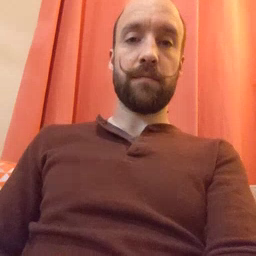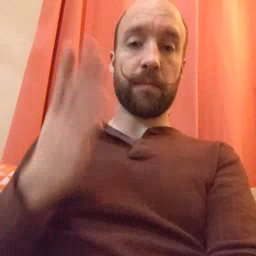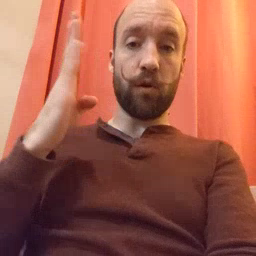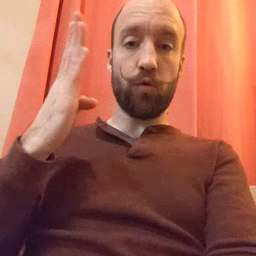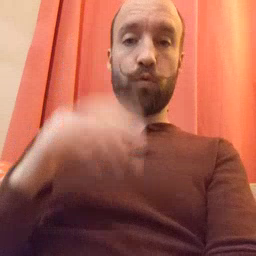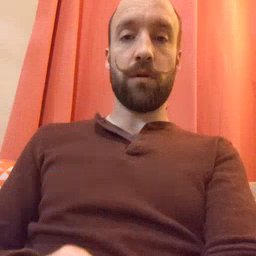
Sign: blue